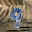
Label: 9